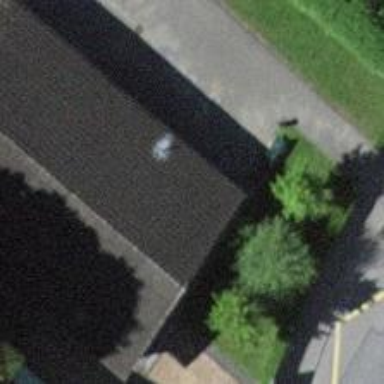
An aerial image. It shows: Kindergarten.